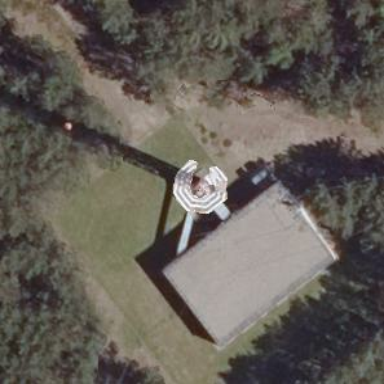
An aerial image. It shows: Communication tower.